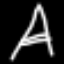
Label: The Eiffel Tower